Aerial crown-view tile of a tropical tree (Barro Colorado Island, Panama), acquired 20250818:
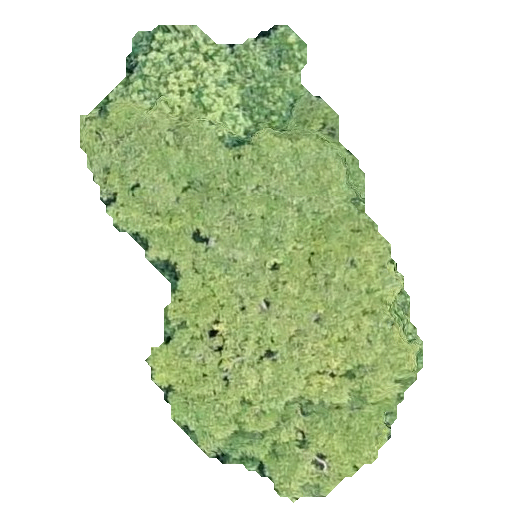
Species: Astronium graveolens
GBIF accepted scientific name: Astronium graveolens
Crown area: 147.472 m²